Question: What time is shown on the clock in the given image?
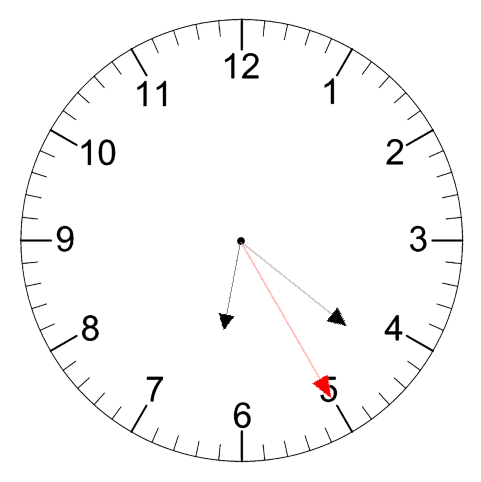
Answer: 06:21:25